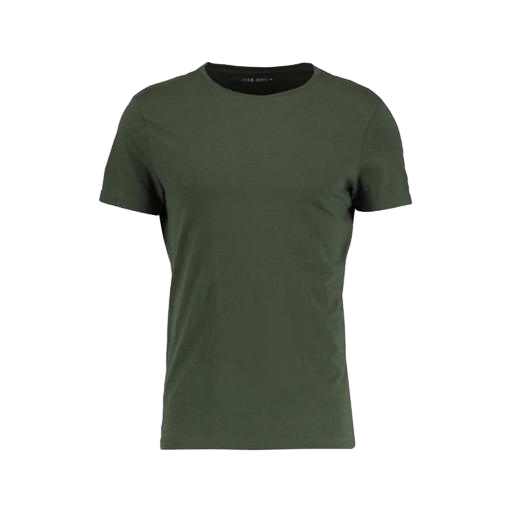
army green t-shirt, green form-fitting t-shirt, slim fit t-shirt, white background